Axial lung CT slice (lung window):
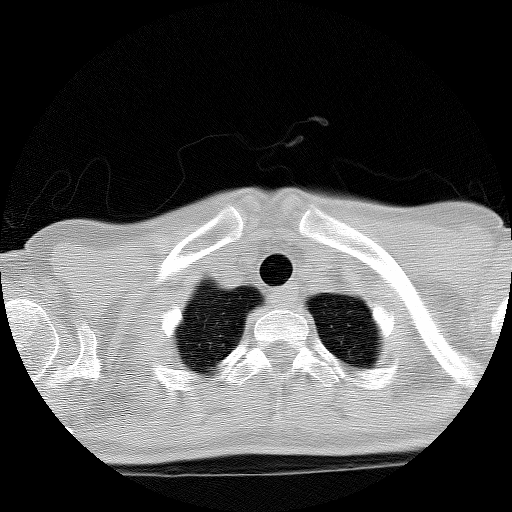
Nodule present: no